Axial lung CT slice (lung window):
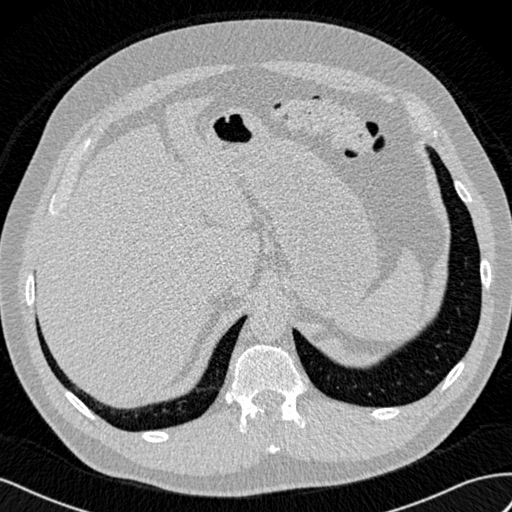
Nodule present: no